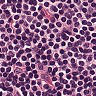
Metastatic tissue present: no